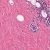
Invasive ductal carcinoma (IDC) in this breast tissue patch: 0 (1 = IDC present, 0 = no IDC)